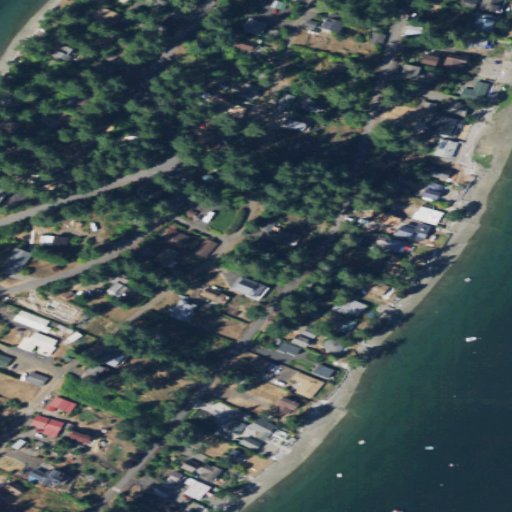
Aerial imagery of island in Washington named Reach Island containing low intensity development, medium intensity development, open development, barren land, open water, evergreen forest, and high intensity development